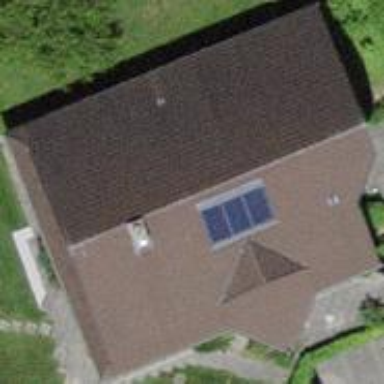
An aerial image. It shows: Detached building with gabled roof.